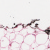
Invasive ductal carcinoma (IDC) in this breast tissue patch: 0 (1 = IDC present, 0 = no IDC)